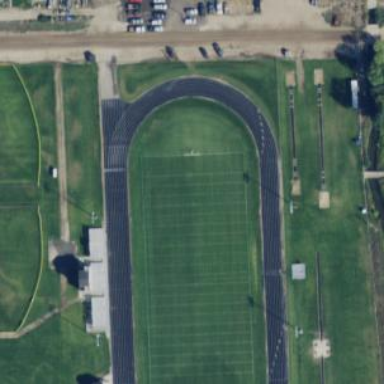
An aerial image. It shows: American football pitch for leisure and sport activities.